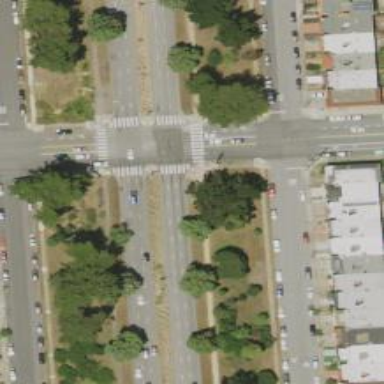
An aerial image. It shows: Secondary road with separate asphalt sidewalk.